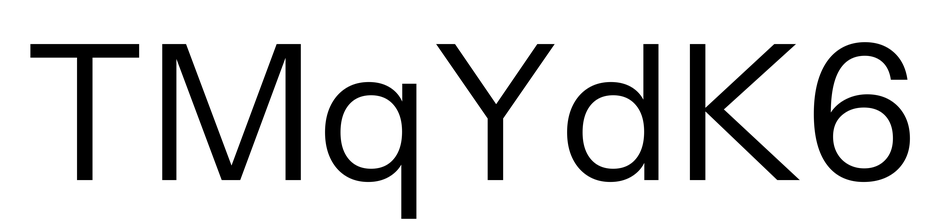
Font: InstrumentSans_Regular